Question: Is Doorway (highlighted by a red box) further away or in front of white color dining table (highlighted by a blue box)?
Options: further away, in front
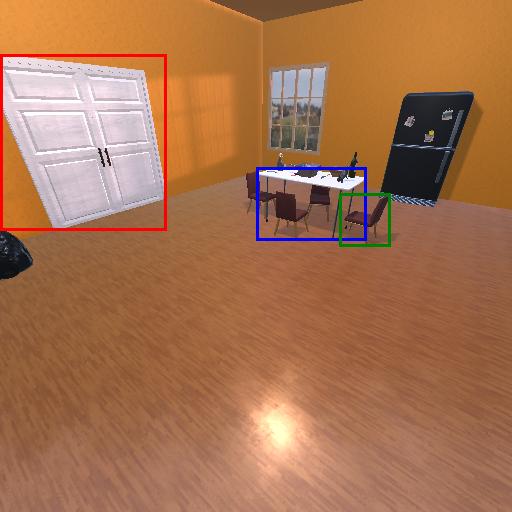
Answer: further away